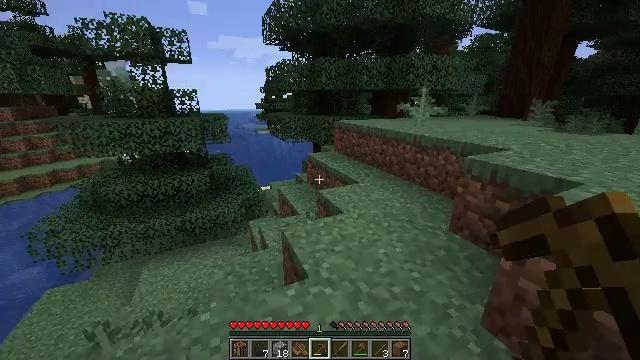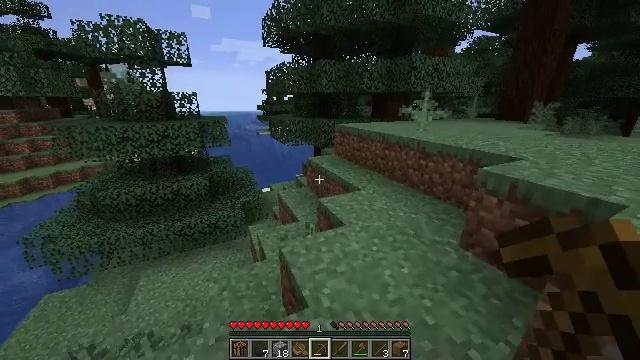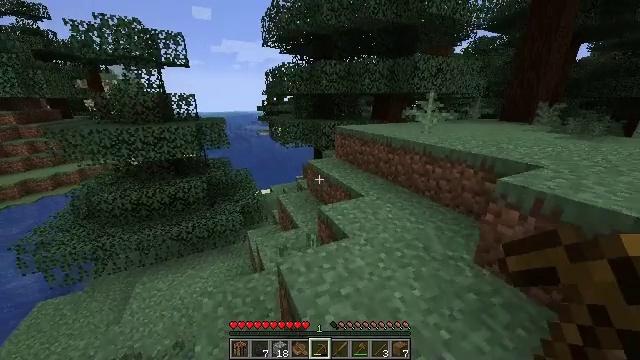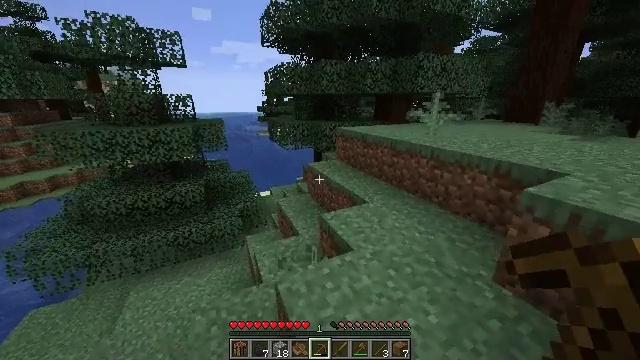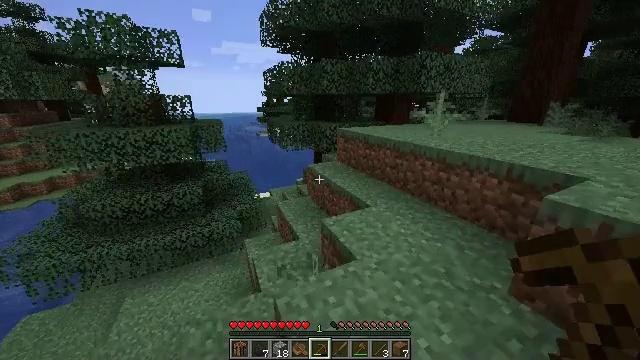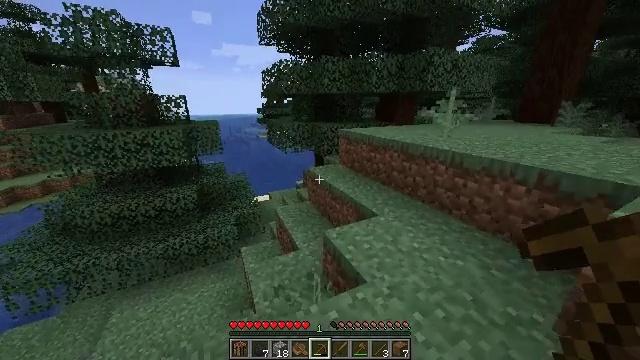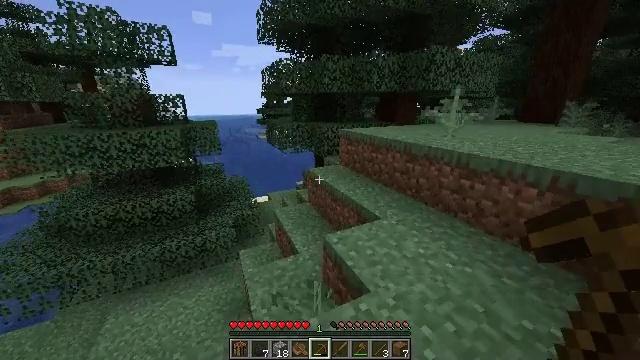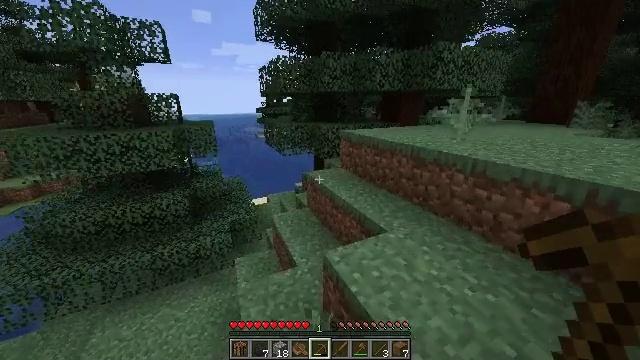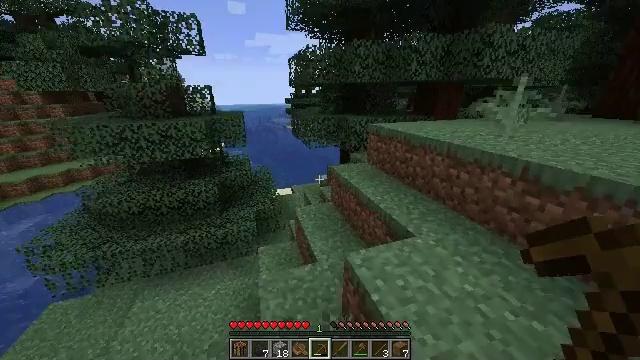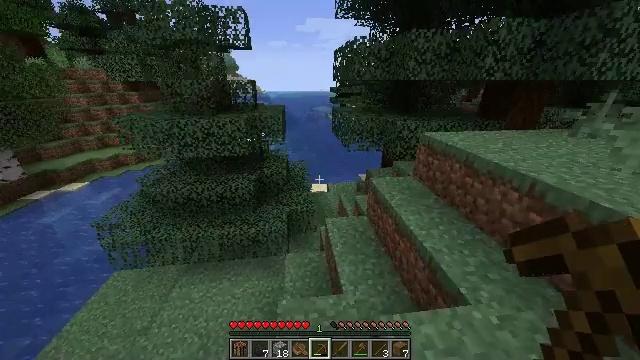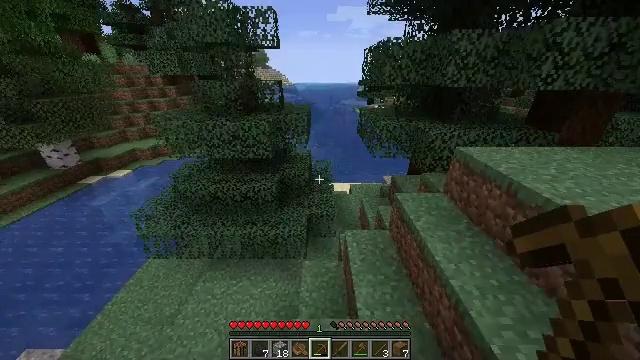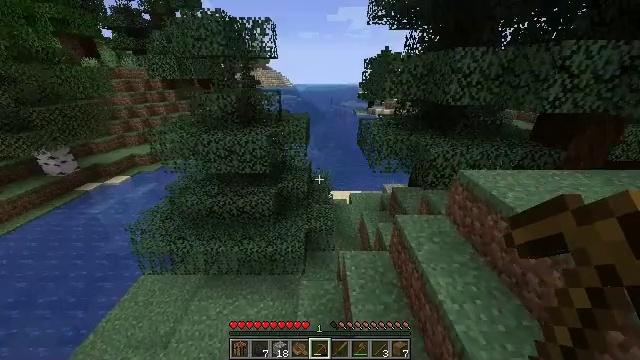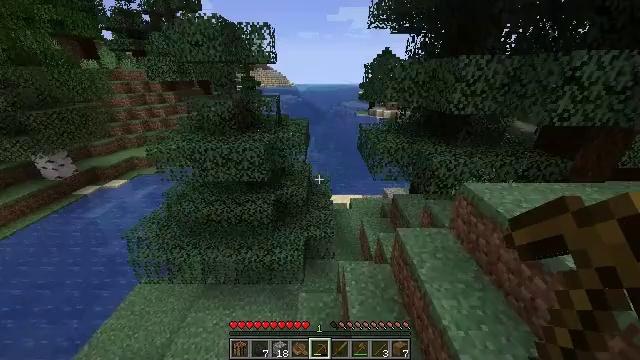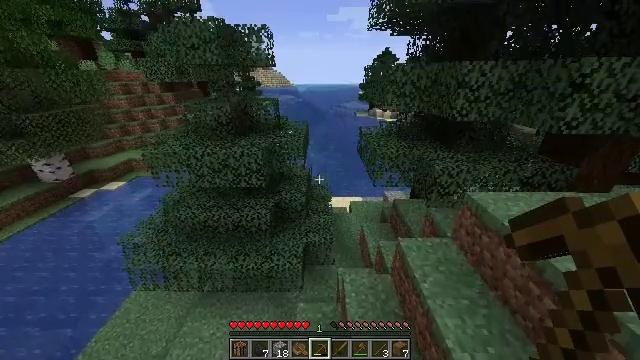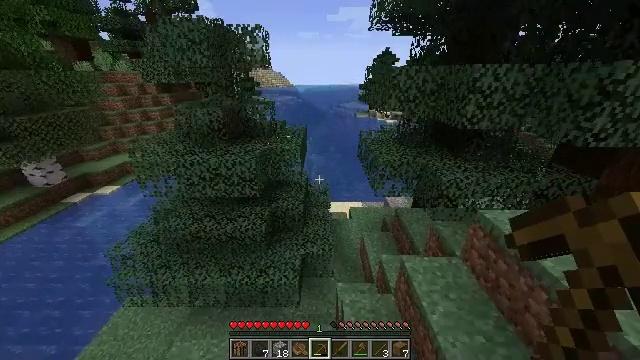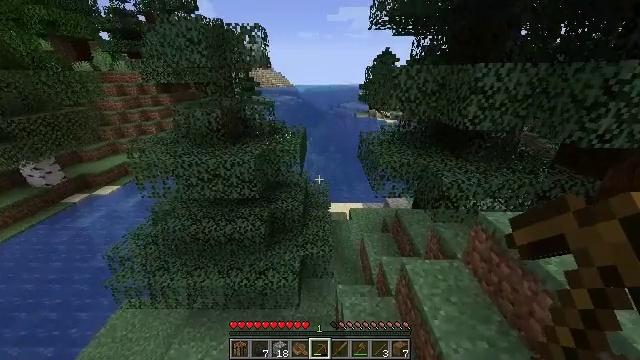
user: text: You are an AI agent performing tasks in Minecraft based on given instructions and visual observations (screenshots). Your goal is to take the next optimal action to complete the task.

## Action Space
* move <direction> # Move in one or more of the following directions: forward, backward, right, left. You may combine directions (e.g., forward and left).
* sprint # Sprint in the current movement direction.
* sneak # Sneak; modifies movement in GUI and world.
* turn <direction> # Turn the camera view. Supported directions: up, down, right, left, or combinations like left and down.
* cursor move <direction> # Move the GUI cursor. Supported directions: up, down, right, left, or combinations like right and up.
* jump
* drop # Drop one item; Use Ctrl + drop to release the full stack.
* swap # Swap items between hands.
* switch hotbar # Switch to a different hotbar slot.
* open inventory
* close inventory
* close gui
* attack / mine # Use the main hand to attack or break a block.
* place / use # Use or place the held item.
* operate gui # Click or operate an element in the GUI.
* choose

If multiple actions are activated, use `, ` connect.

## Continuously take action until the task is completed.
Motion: motion action
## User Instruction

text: Fish and kill the salmon.
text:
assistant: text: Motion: move forward, sprint
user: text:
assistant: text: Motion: move forward, sprint
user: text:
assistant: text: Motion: move forward, sprint
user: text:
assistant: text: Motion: move forward, sprint
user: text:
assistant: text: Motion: move forward, sprint
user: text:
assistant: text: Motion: move forward, sprint
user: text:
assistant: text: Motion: move forward, sprint
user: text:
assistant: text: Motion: move forward, sprint, turn left and down
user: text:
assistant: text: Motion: move forward, sprint, turn left and down, jump
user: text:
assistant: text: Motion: move forward, sprint, turn left and down, jump
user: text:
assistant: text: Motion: move forward, sprint, jump
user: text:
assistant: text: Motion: move forward, sprint
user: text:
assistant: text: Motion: move forward, sprint
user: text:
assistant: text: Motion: move forward, sprint
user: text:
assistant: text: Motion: move forward, sprint
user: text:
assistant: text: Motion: move forward, sprint
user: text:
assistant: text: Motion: move forward, sprint
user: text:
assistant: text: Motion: move forward, sprint, turn right
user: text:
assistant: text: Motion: move forward, sprint, turn right
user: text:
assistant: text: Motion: move forward, sprint, turn right
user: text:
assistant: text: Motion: move forward, sprint
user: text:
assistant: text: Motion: move forward, sprint
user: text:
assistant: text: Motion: move forward, sprint
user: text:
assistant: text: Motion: move forward, sprint
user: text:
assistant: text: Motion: move forward, sprint
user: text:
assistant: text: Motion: move forward, sprint
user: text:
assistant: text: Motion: move forward, sprint
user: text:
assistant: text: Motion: move forward, sprint
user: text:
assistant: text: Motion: move forward, sprint
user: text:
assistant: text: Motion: move forward, sprint